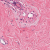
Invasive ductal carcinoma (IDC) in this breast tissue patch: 0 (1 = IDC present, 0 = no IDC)